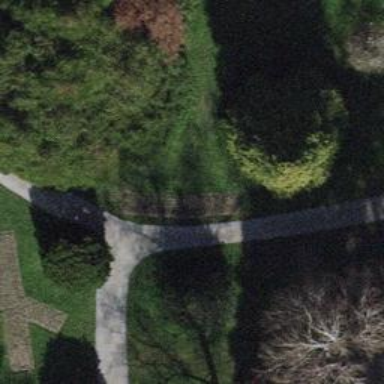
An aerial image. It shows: Compacted path.